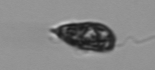
Label: Euglena